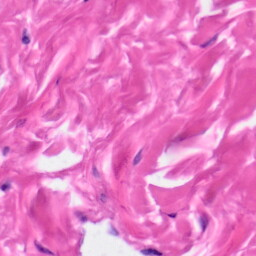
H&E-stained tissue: Skin